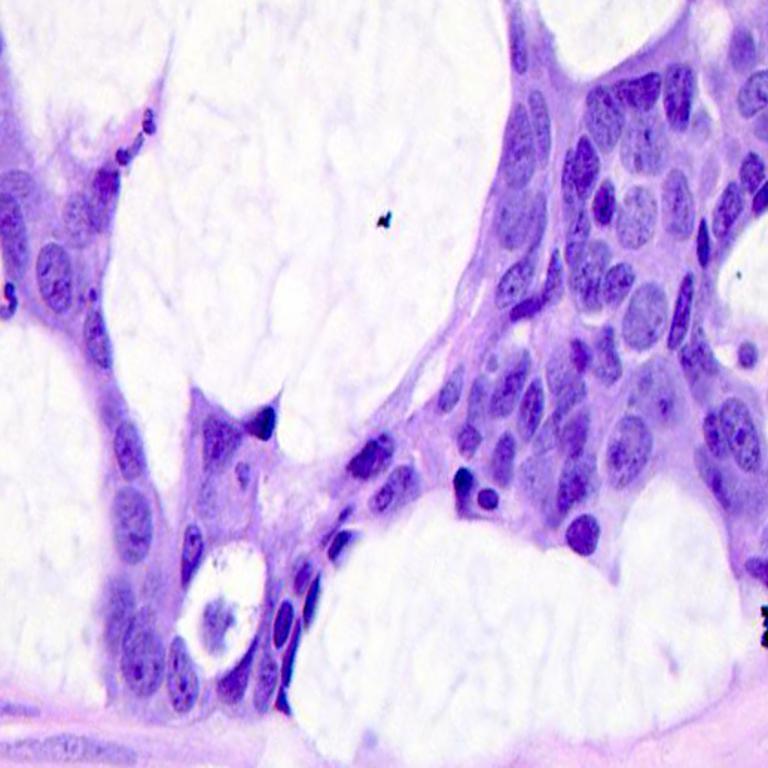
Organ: colon
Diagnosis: adenocarcinomas